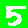
Digit: 5